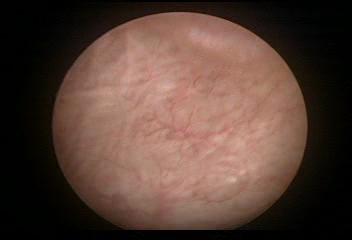
Modality: WLC
Class: Normal mucosa
Bladder cancer association: No